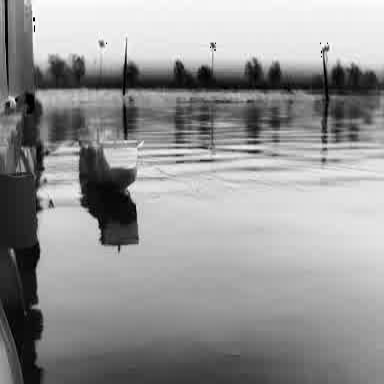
There is a container_ship in the infrared image.